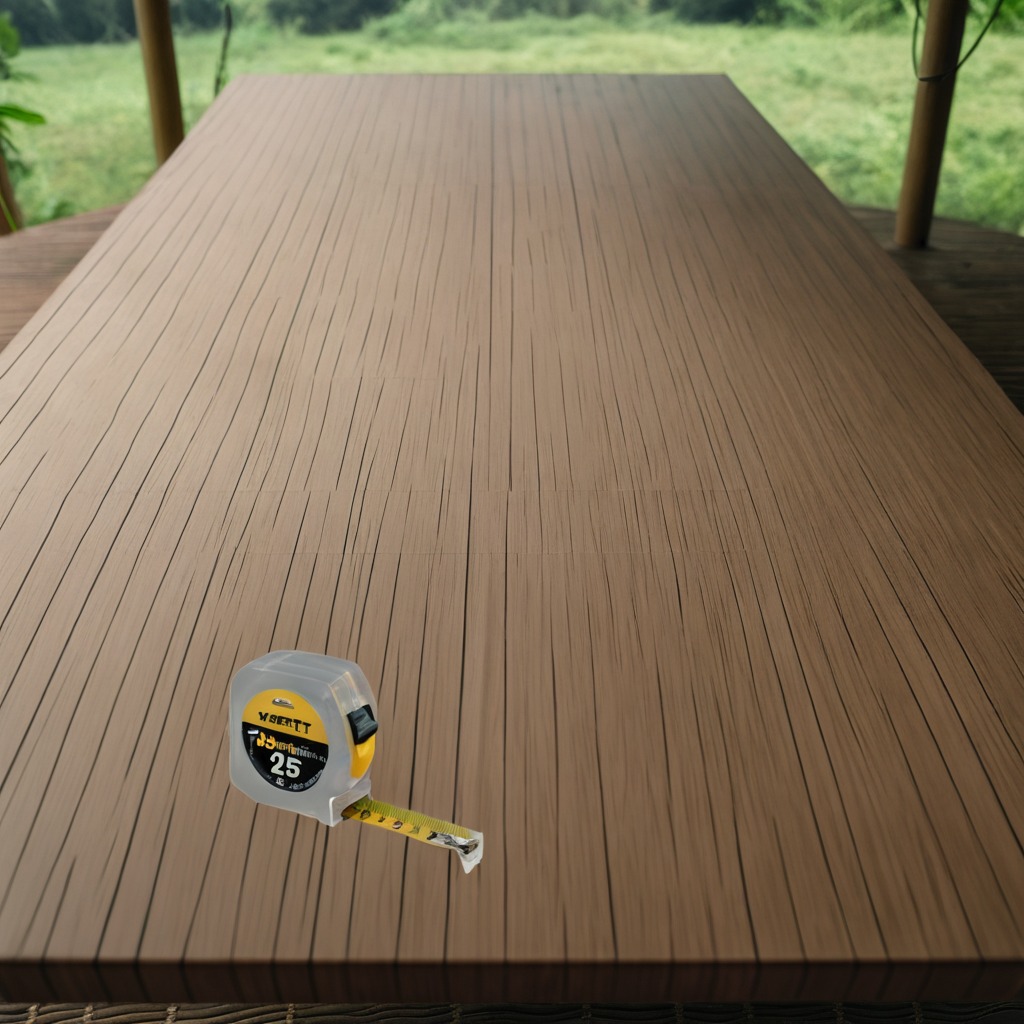
A measuring tape is lying on the wooden table.